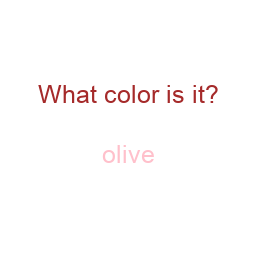
Color: pink
Color name shown: olive
Background color: white
Question text color: brown